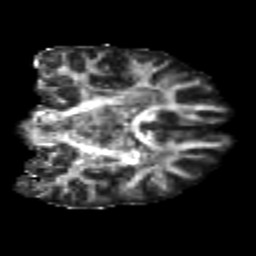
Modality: FA
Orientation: coronal
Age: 24
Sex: male
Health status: healthy
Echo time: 0.074 s